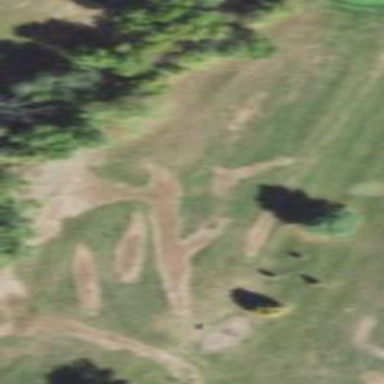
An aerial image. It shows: Golf fairway surrounded by grass.